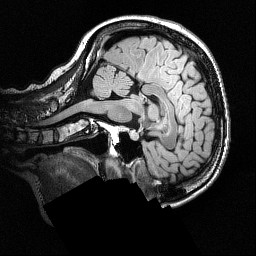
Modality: FLAIR
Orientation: sagittal
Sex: female
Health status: ill
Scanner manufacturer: siemens
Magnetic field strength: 3 T
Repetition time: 7 s
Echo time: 0.372 s